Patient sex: M
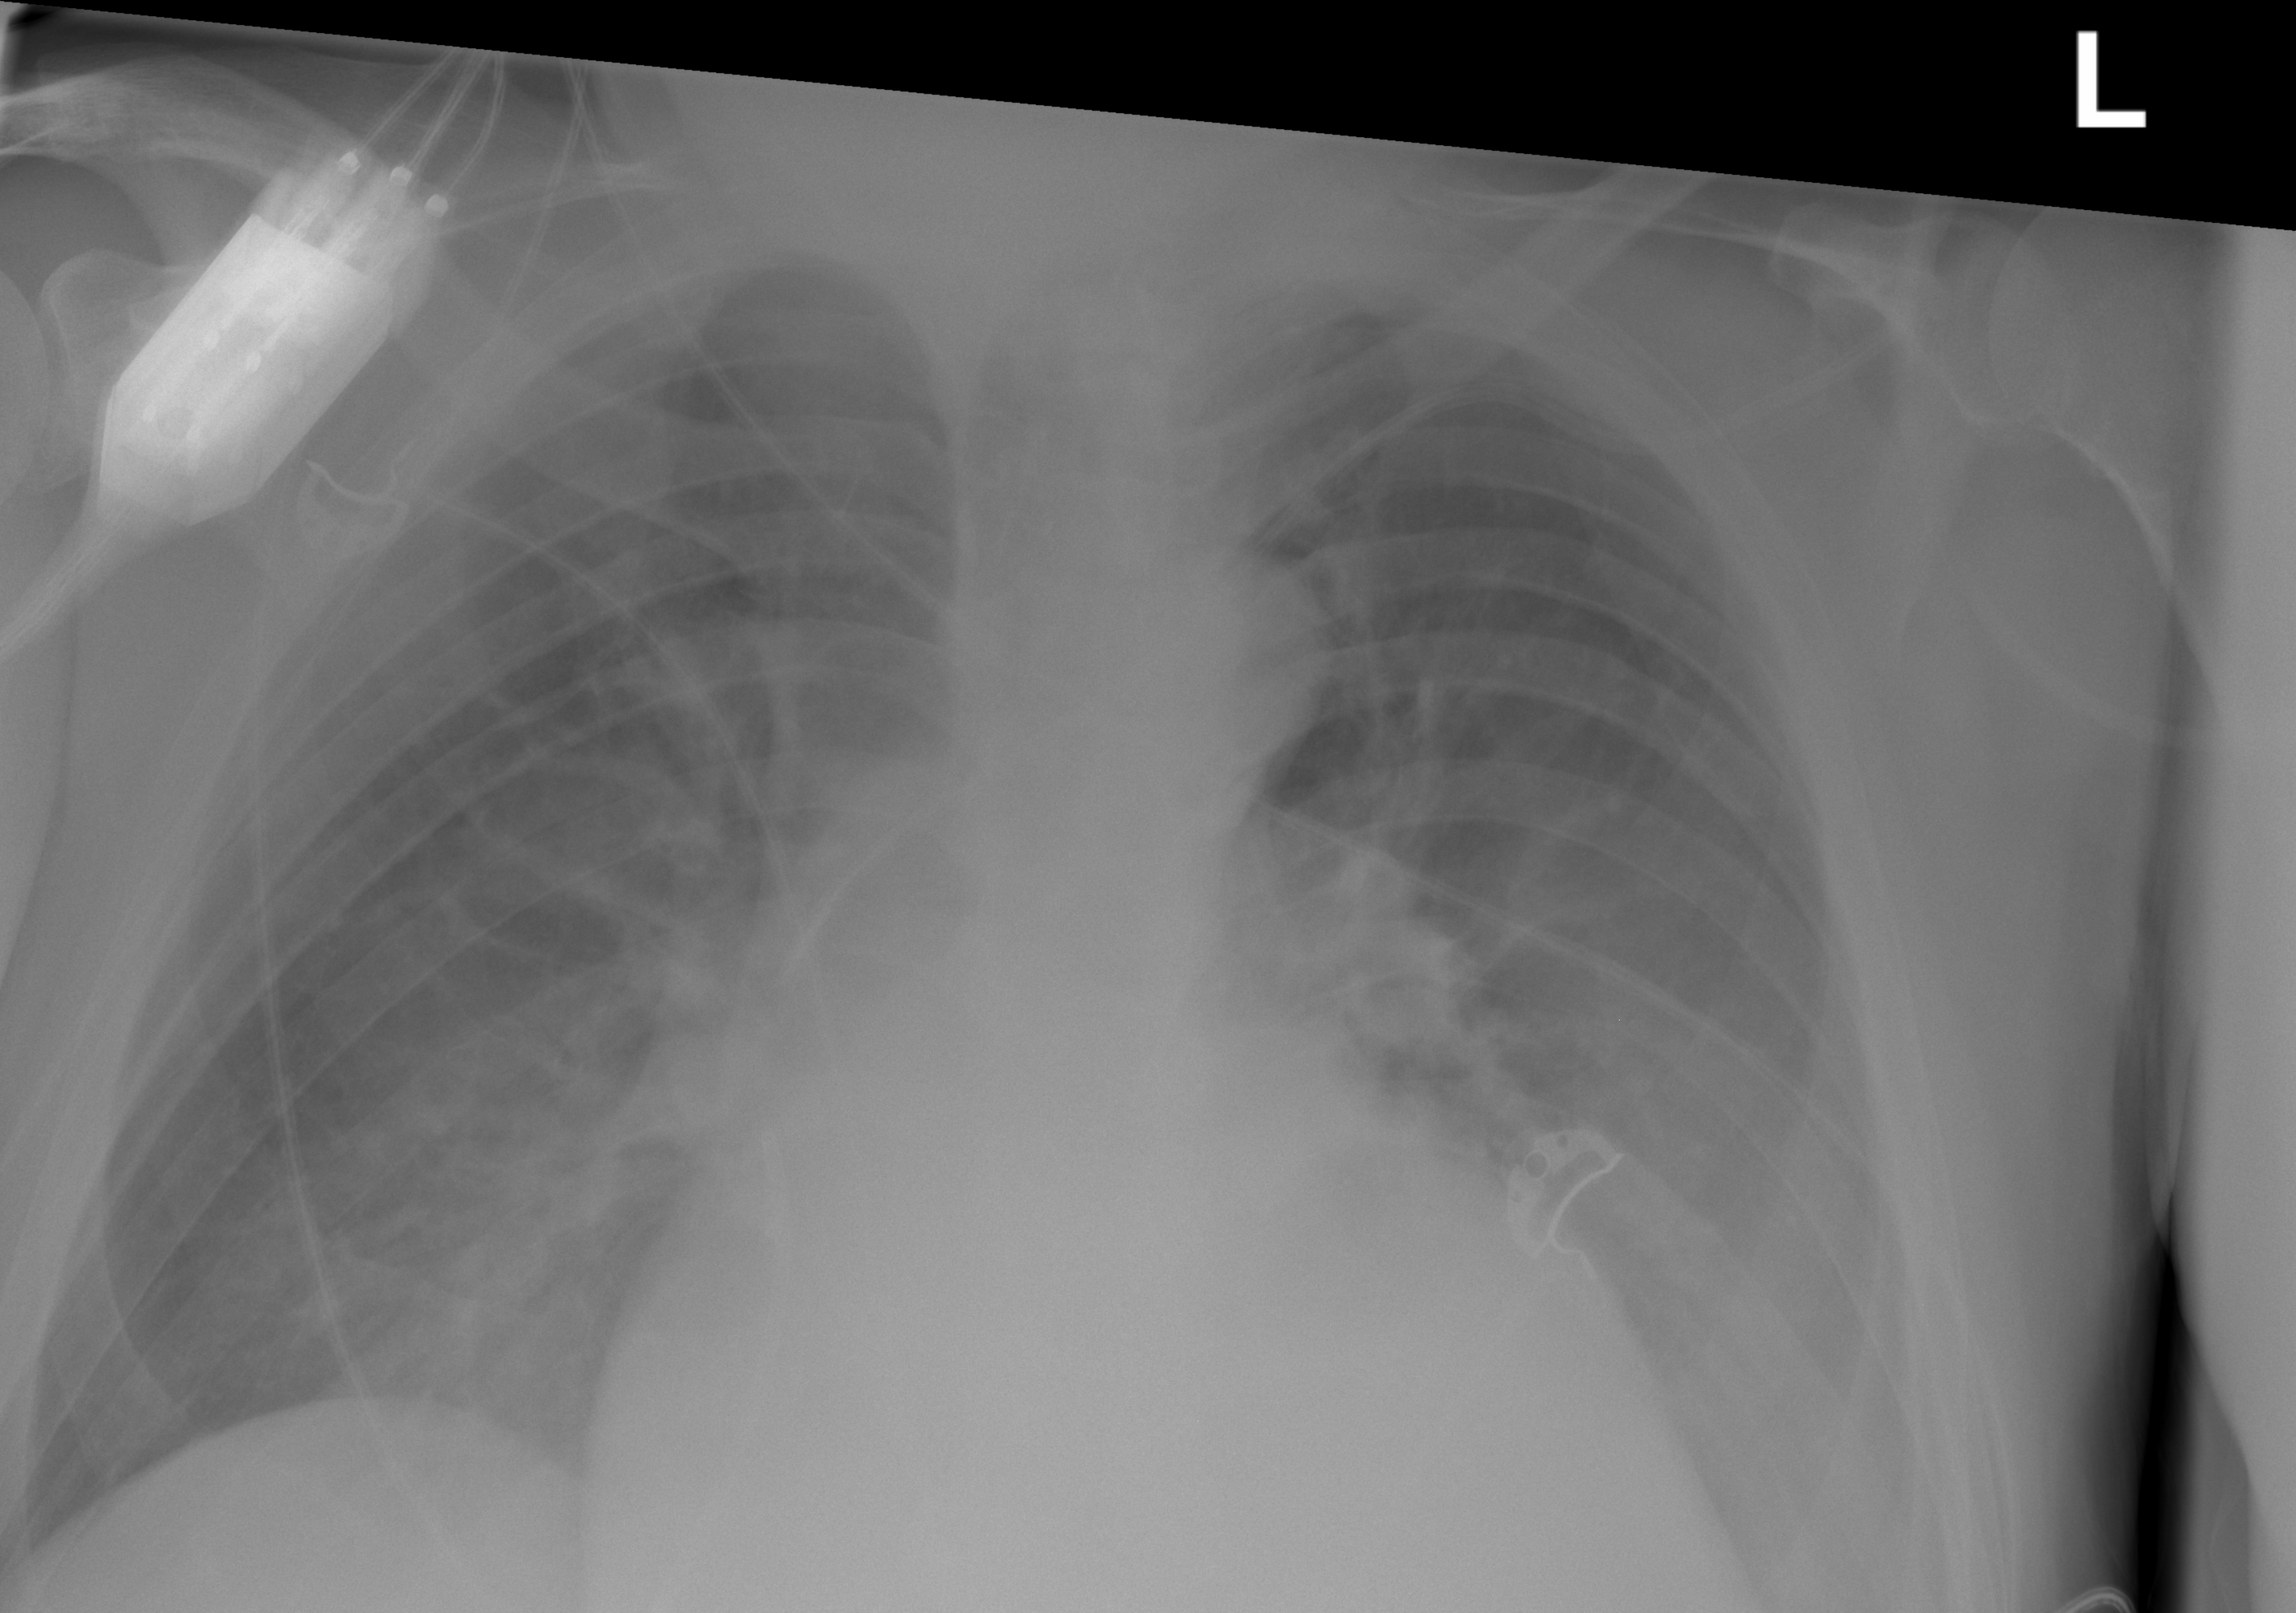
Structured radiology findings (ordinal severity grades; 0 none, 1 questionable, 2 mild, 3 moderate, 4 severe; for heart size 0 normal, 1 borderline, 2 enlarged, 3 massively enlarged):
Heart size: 2
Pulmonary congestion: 2
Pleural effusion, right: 0
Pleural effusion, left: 2
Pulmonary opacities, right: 0
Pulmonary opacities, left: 0
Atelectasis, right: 0
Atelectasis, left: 2